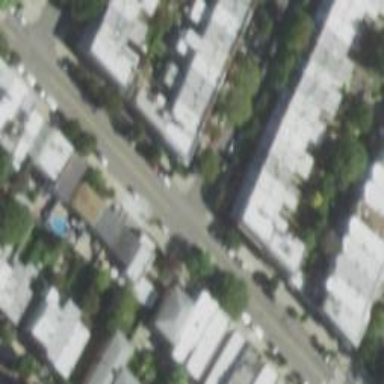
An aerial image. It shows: Residential road with separate sidewalk.